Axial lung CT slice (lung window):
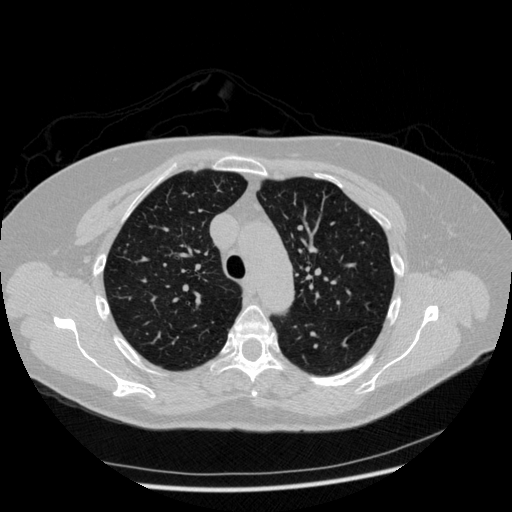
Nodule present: no